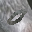
Label: 0